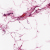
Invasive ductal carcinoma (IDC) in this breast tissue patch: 0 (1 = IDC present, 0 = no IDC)